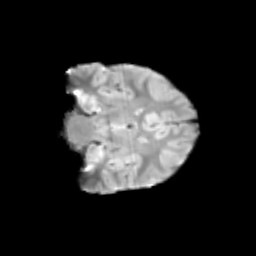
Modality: T2w
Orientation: coronal
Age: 9
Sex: male
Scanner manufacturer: siemens
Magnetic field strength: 3 T
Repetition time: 3.8 s
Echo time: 0.07 s